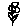
Label: flower